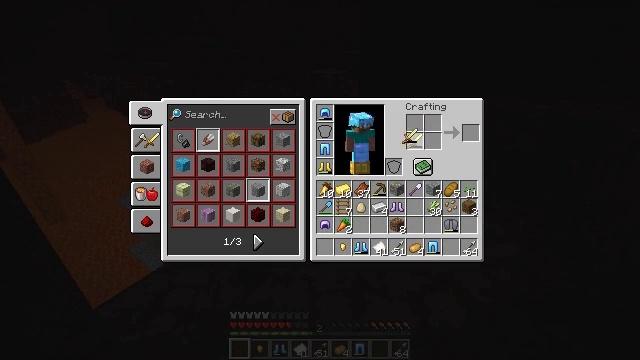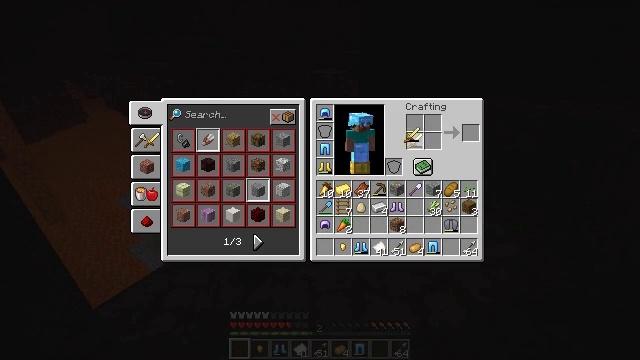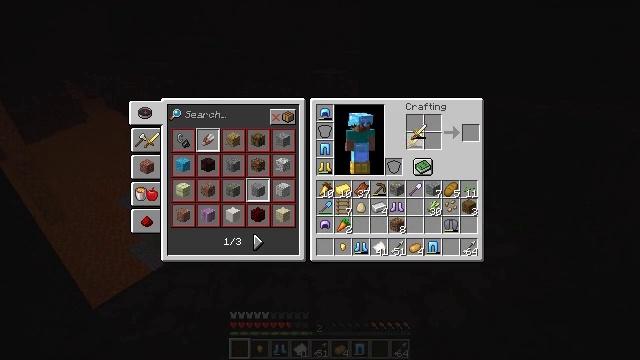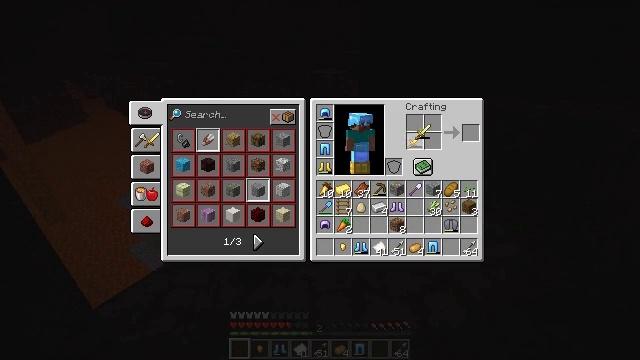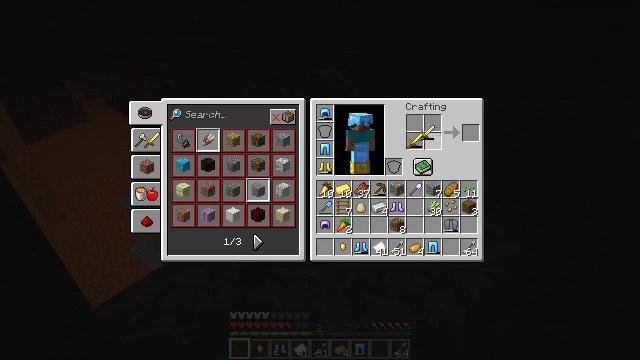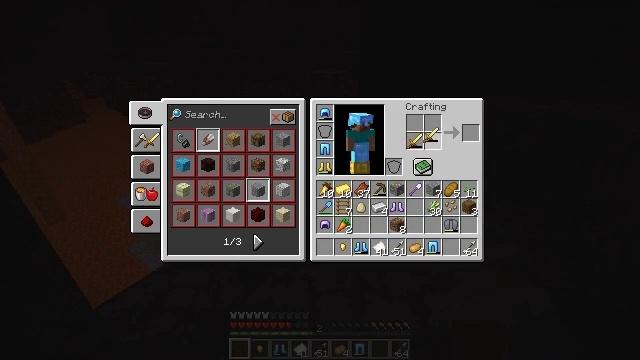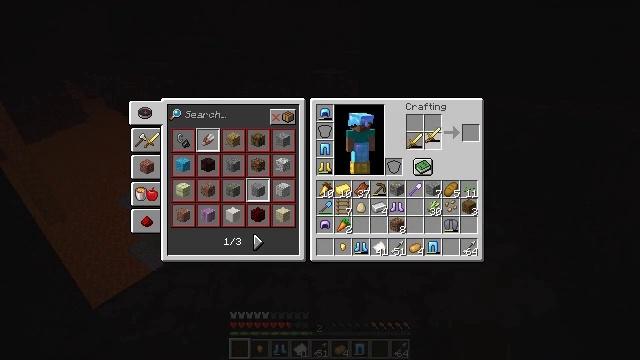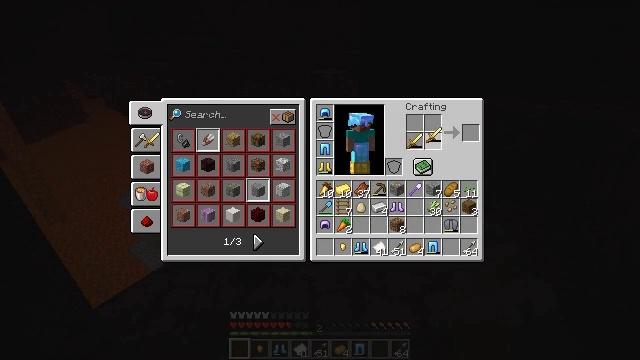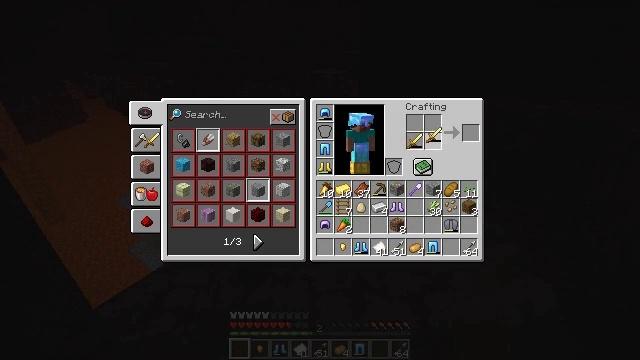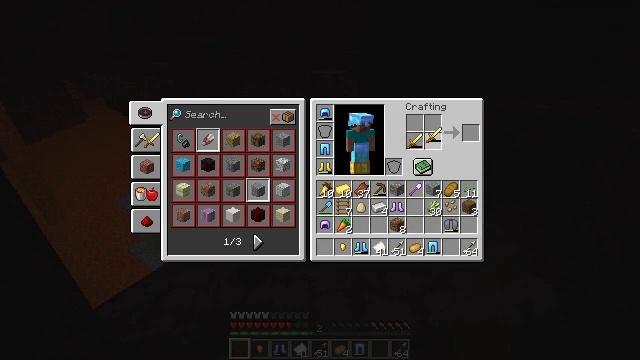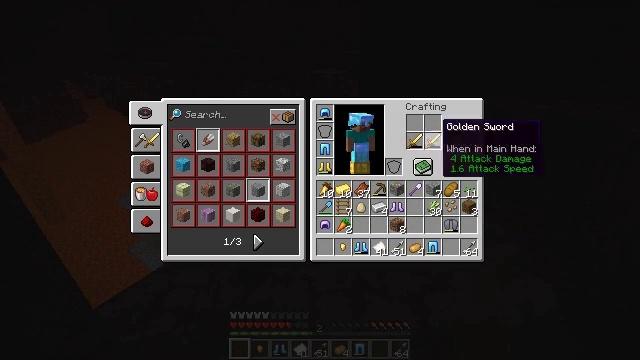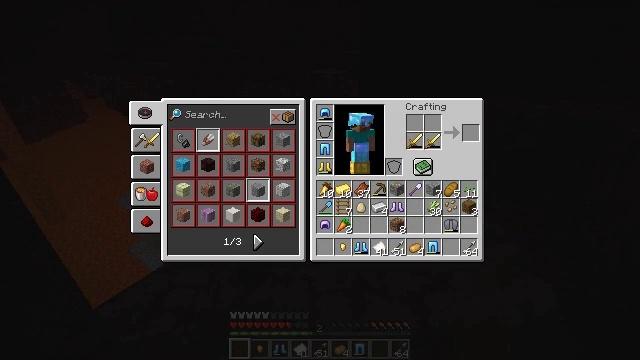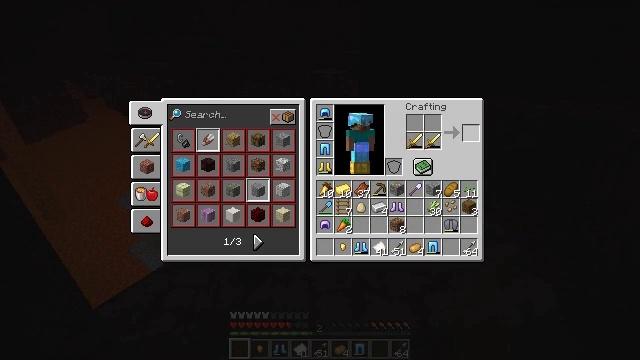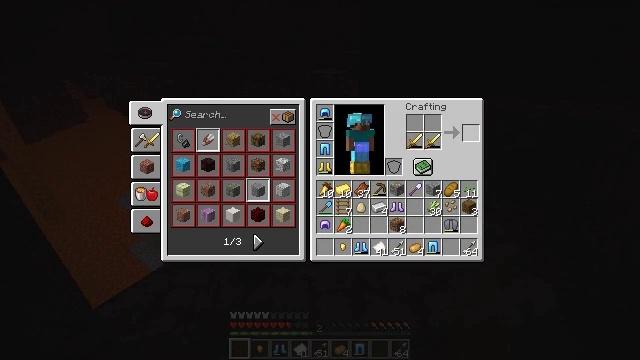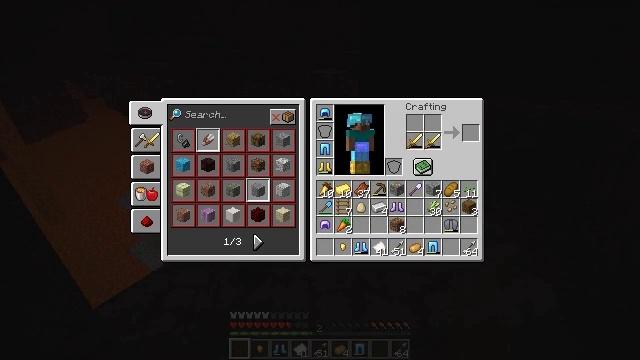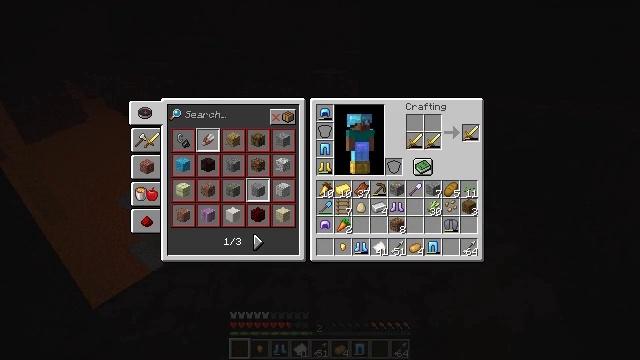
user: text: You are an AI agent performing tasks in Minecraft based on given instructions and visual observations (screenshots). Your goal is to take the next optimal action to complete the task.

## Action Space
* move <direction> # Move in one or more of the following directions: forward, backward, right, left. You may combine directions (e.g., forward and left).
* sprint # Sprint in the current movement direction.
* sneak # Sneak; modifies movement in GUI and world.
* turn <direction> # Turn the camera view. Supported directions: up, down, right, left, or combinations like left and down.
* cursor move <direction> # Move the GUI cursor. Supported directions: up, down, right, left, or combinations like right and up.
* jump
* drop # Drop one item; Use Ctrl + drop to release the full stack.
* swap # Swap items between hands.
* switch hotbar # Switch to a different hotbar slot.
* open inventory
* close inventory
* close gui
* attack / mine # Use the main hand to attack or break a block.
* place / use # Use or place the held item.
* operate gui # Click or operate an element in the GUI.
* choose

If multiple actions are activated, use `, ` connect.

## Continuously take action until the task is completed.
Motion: motion action
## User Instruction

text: Use the crafting table to make a golden sword.
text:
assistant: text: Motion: no_op
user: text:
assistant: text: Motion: no_op
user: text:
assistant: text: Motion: no_op
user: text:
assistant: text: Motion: no_op
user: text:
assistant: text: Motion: no_op
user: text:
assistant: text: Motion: no_op
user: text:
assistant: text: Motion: no_op
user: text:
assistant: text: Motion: operate gui
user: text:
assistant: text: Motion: operate gui
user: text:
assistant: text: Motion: no_op
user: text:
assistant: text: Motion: cursor move right
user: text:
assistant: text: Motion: cursor move right
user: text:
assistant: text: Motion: no_op
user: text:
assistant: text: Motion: no_op
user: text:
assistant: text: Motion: no_op
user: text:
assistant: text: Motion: no_op
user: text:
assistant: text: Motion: no_op
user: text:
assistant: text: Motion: operate gui
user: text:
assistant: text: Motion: operate gui
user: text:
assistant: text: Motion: operate gui
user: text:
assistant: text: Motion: no_op
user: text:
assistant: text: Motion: cursor move down
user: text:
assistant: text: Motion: no_op